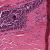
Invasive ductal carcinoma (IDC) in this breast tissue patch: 0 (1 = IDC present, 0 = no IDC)